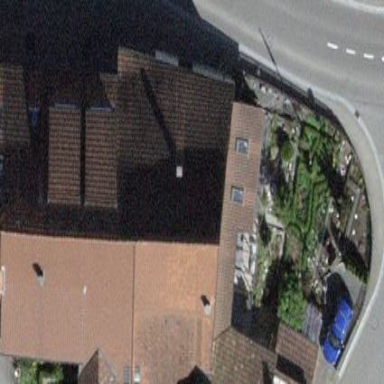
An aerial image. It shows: Building with tiled roof.